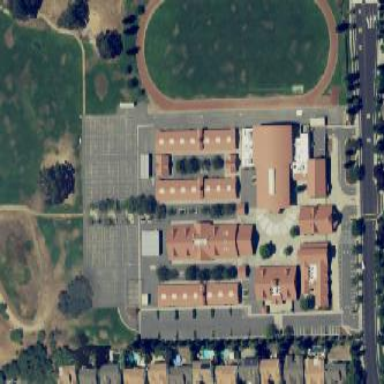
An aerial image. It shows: School.